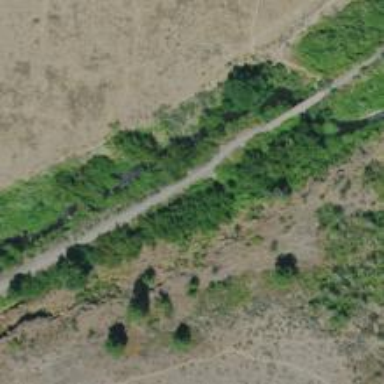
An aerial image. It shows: Abandoned railway path.